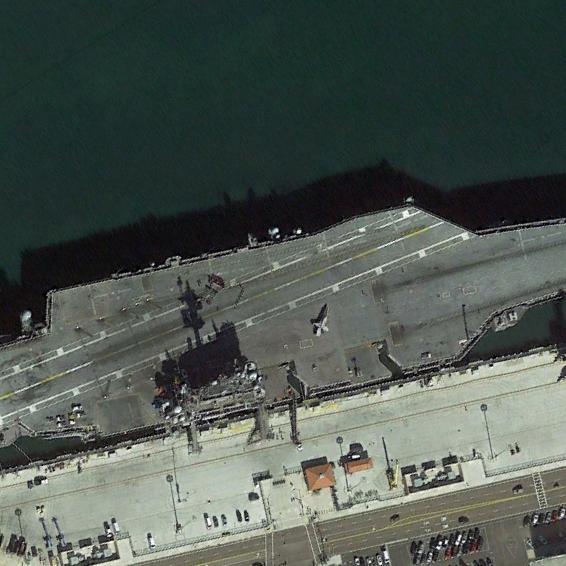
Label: aircraft_carrier